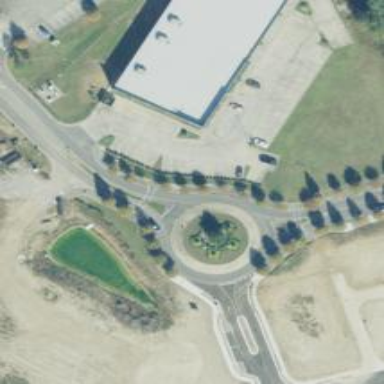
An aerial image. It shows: Unclassified road featuring roundabout.